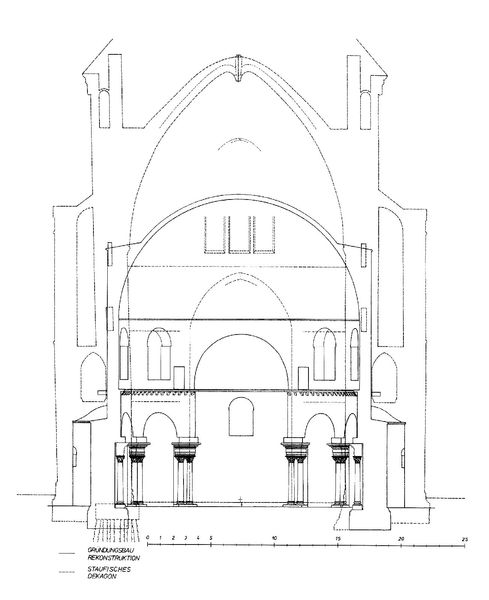
Titel: St. Gereon in Köln
Standort: Köln, St. Gereon (EU - D - NRW)
Schlagwörter: weiß, fenster, schwarz, skizze, säulen, tür, zeichnung, dach, gebäude, architektur, kirche, schiff, bogen, fassade, linien, rundbogen, kuppel, tor, umriss, eingang, gang, arkade, dom, hauptschiff, portal, apsis, chor, hochkant, plan, basilika, grundriss, massstab, aufriss, romanisch, imposant, staufer